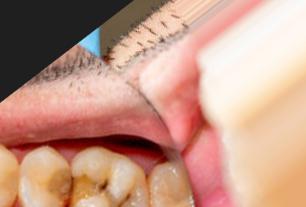
Condition: Caries